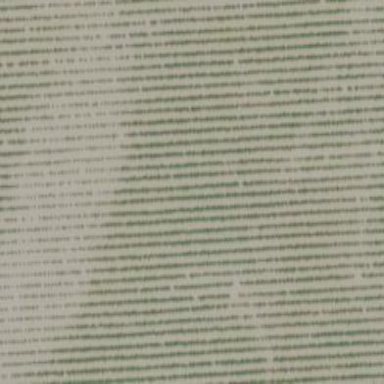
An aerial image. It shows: Vineyard with grape crops.